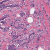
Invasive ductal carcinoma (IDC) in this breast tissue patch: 1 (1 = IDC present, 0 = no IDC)